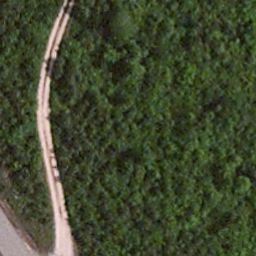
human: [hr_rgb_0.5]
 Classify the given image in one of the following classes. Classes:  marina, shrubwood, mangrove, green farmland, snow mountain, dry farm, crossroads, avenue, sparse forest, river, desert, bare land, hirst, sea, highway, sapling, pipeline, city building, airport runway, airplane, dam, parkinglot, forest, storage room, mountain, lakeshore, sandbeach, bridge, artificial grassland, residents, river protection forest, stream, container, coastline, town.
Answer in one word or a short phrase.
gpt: avenue